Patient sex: M
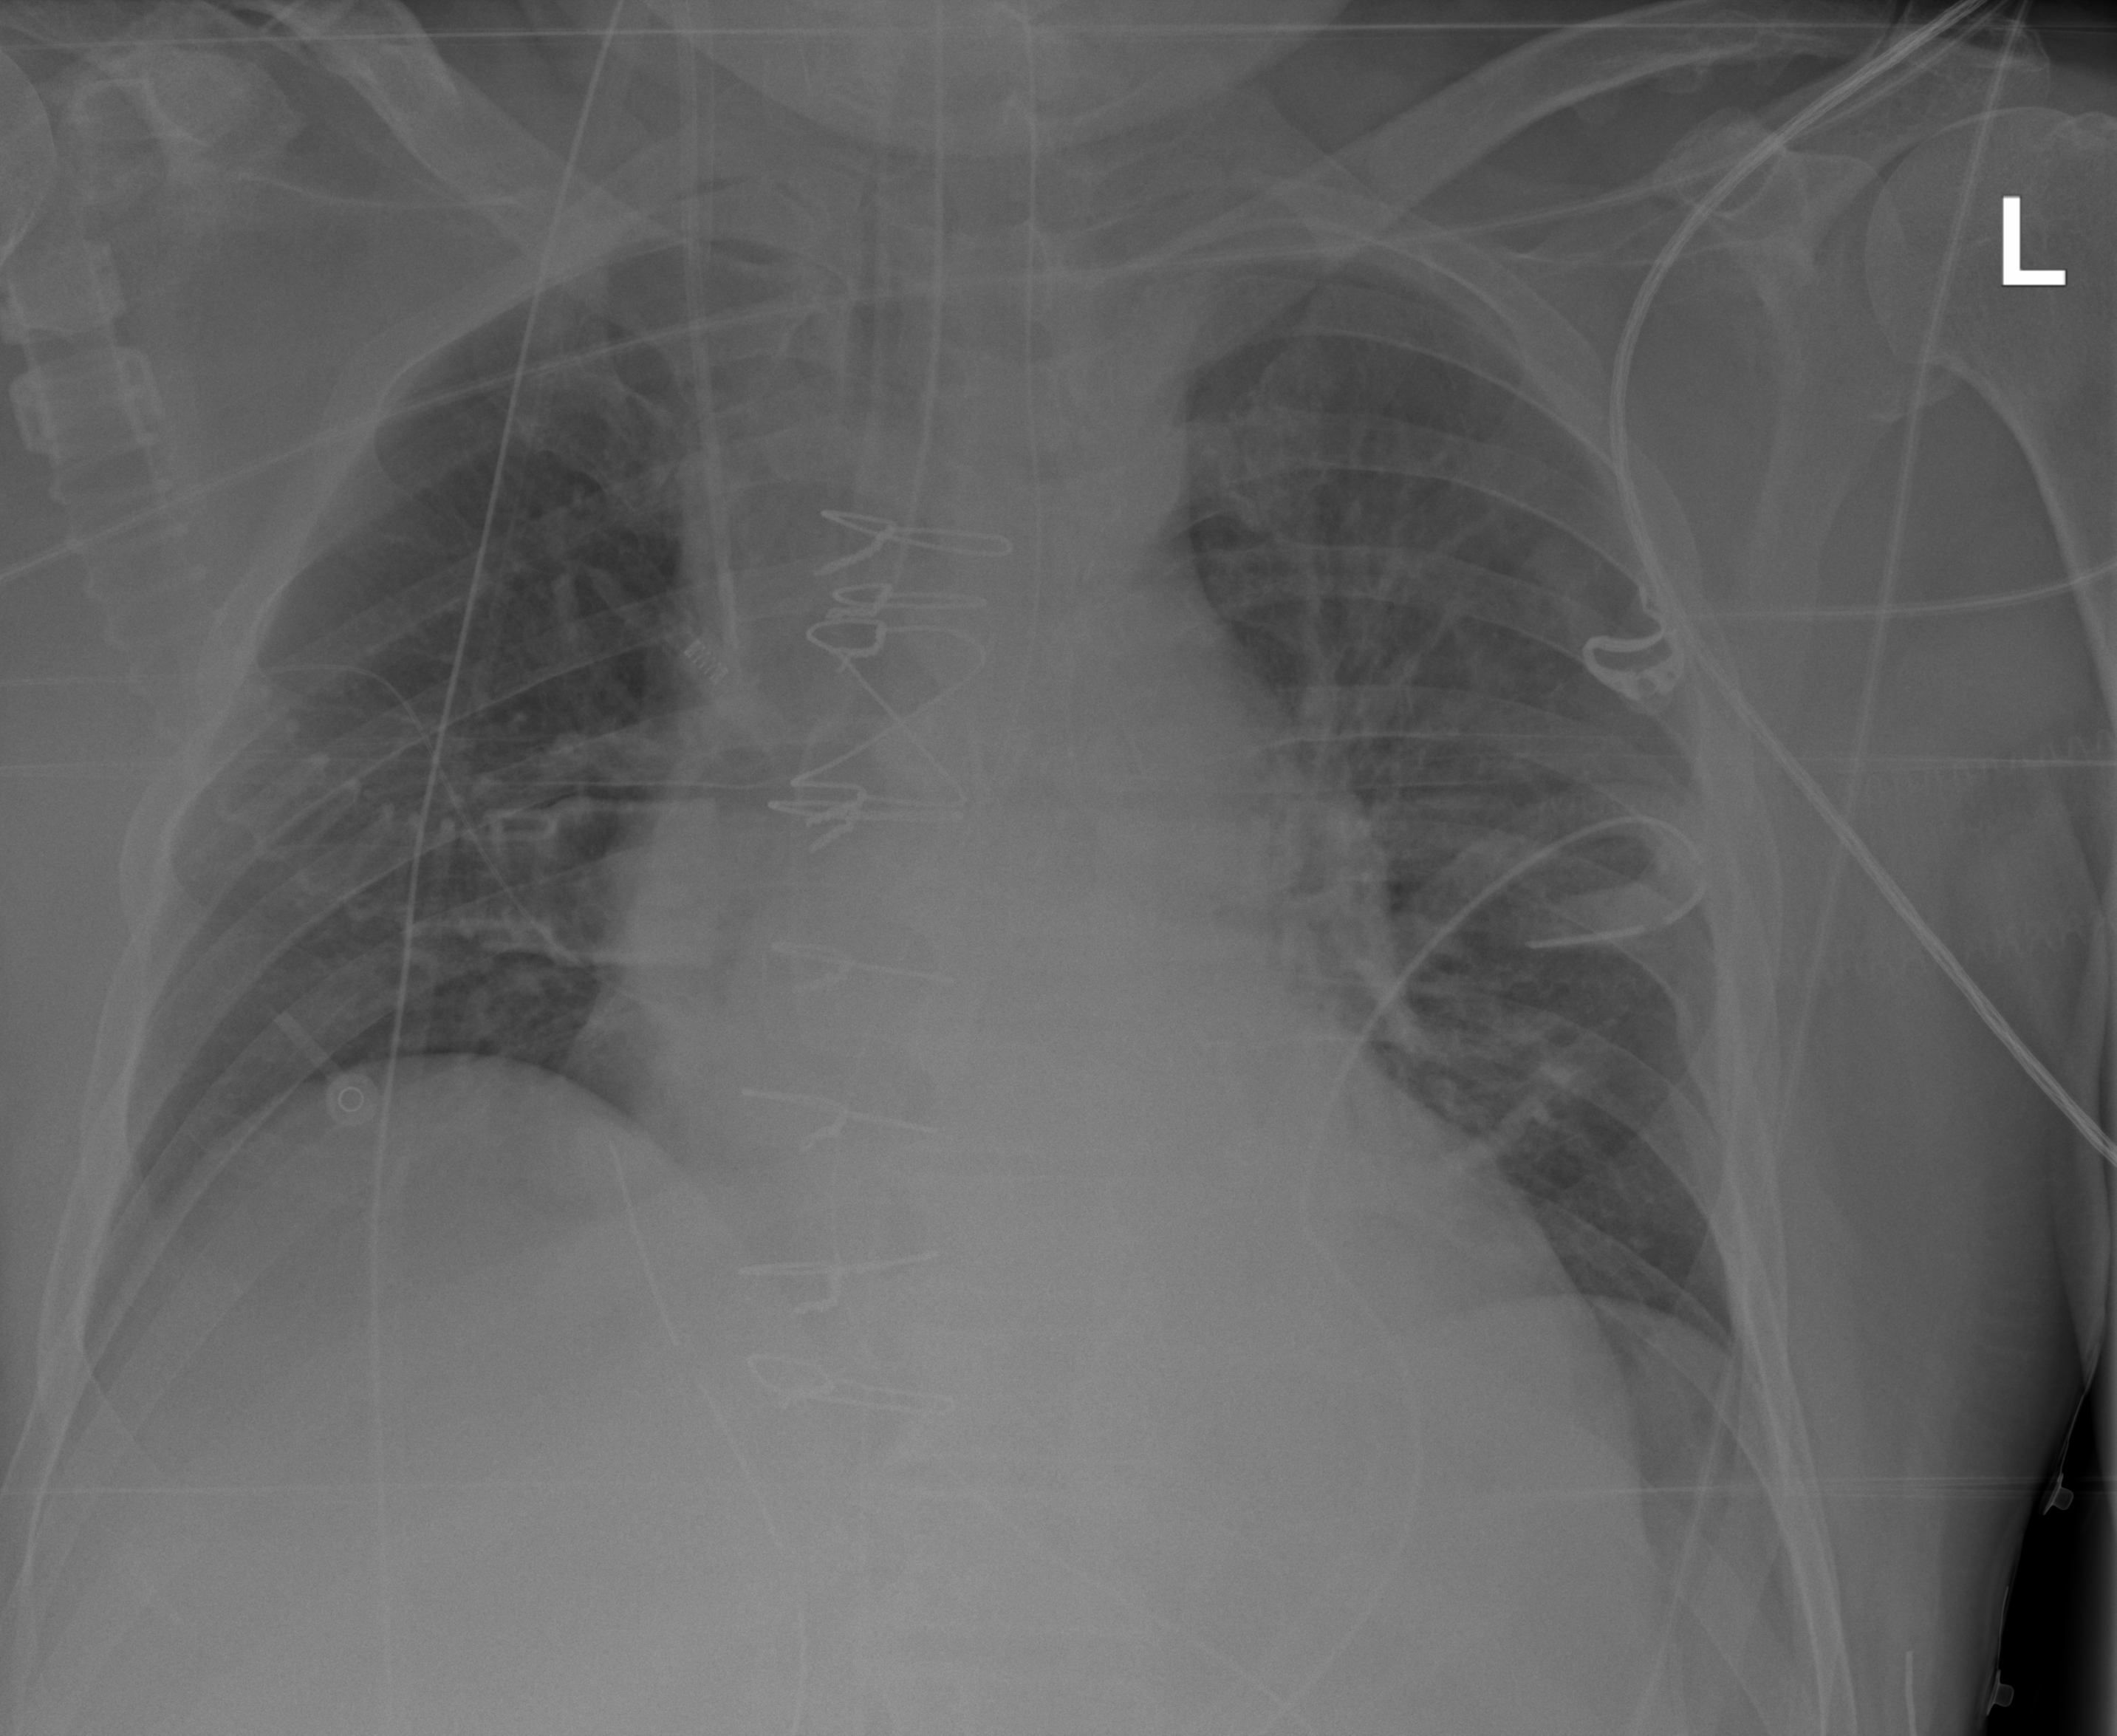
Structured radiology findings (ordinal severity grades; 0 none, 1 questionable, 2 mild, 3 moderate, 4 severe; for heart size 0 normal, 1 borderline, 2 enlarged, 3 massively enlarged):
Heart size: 2
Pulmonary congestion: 0
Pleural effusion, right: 0
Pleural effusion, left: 0
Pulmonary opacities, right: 0
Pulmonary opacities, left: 0
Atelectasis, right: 0
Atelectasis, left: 2